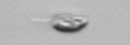
Label: Cryptophyta